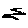
Label: zigzag